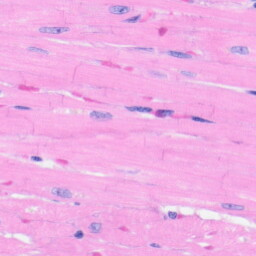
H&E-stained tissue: Heart